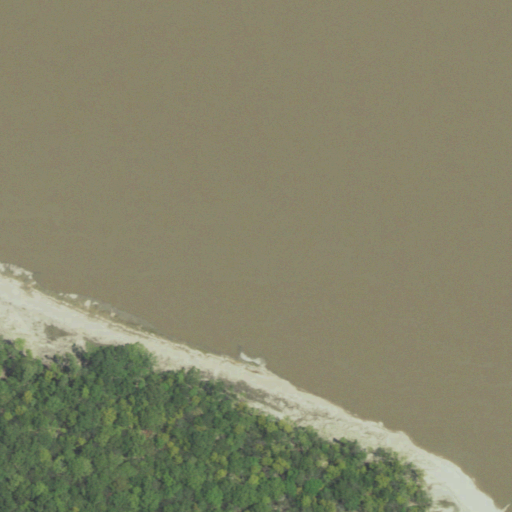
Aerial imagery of levee in Louisiana named Grand Bay Revetment containing open water, woody wetlands, herbaceous wetlands, deciduous forest, medium intensity development, open development, and low intensity development